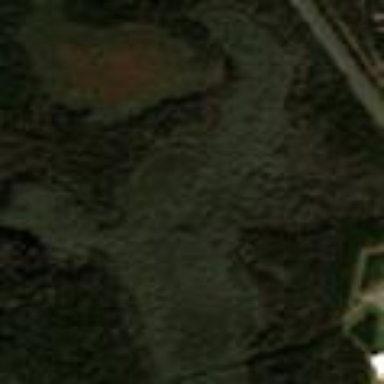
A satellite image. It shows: Swampy wetland area.